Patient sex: M
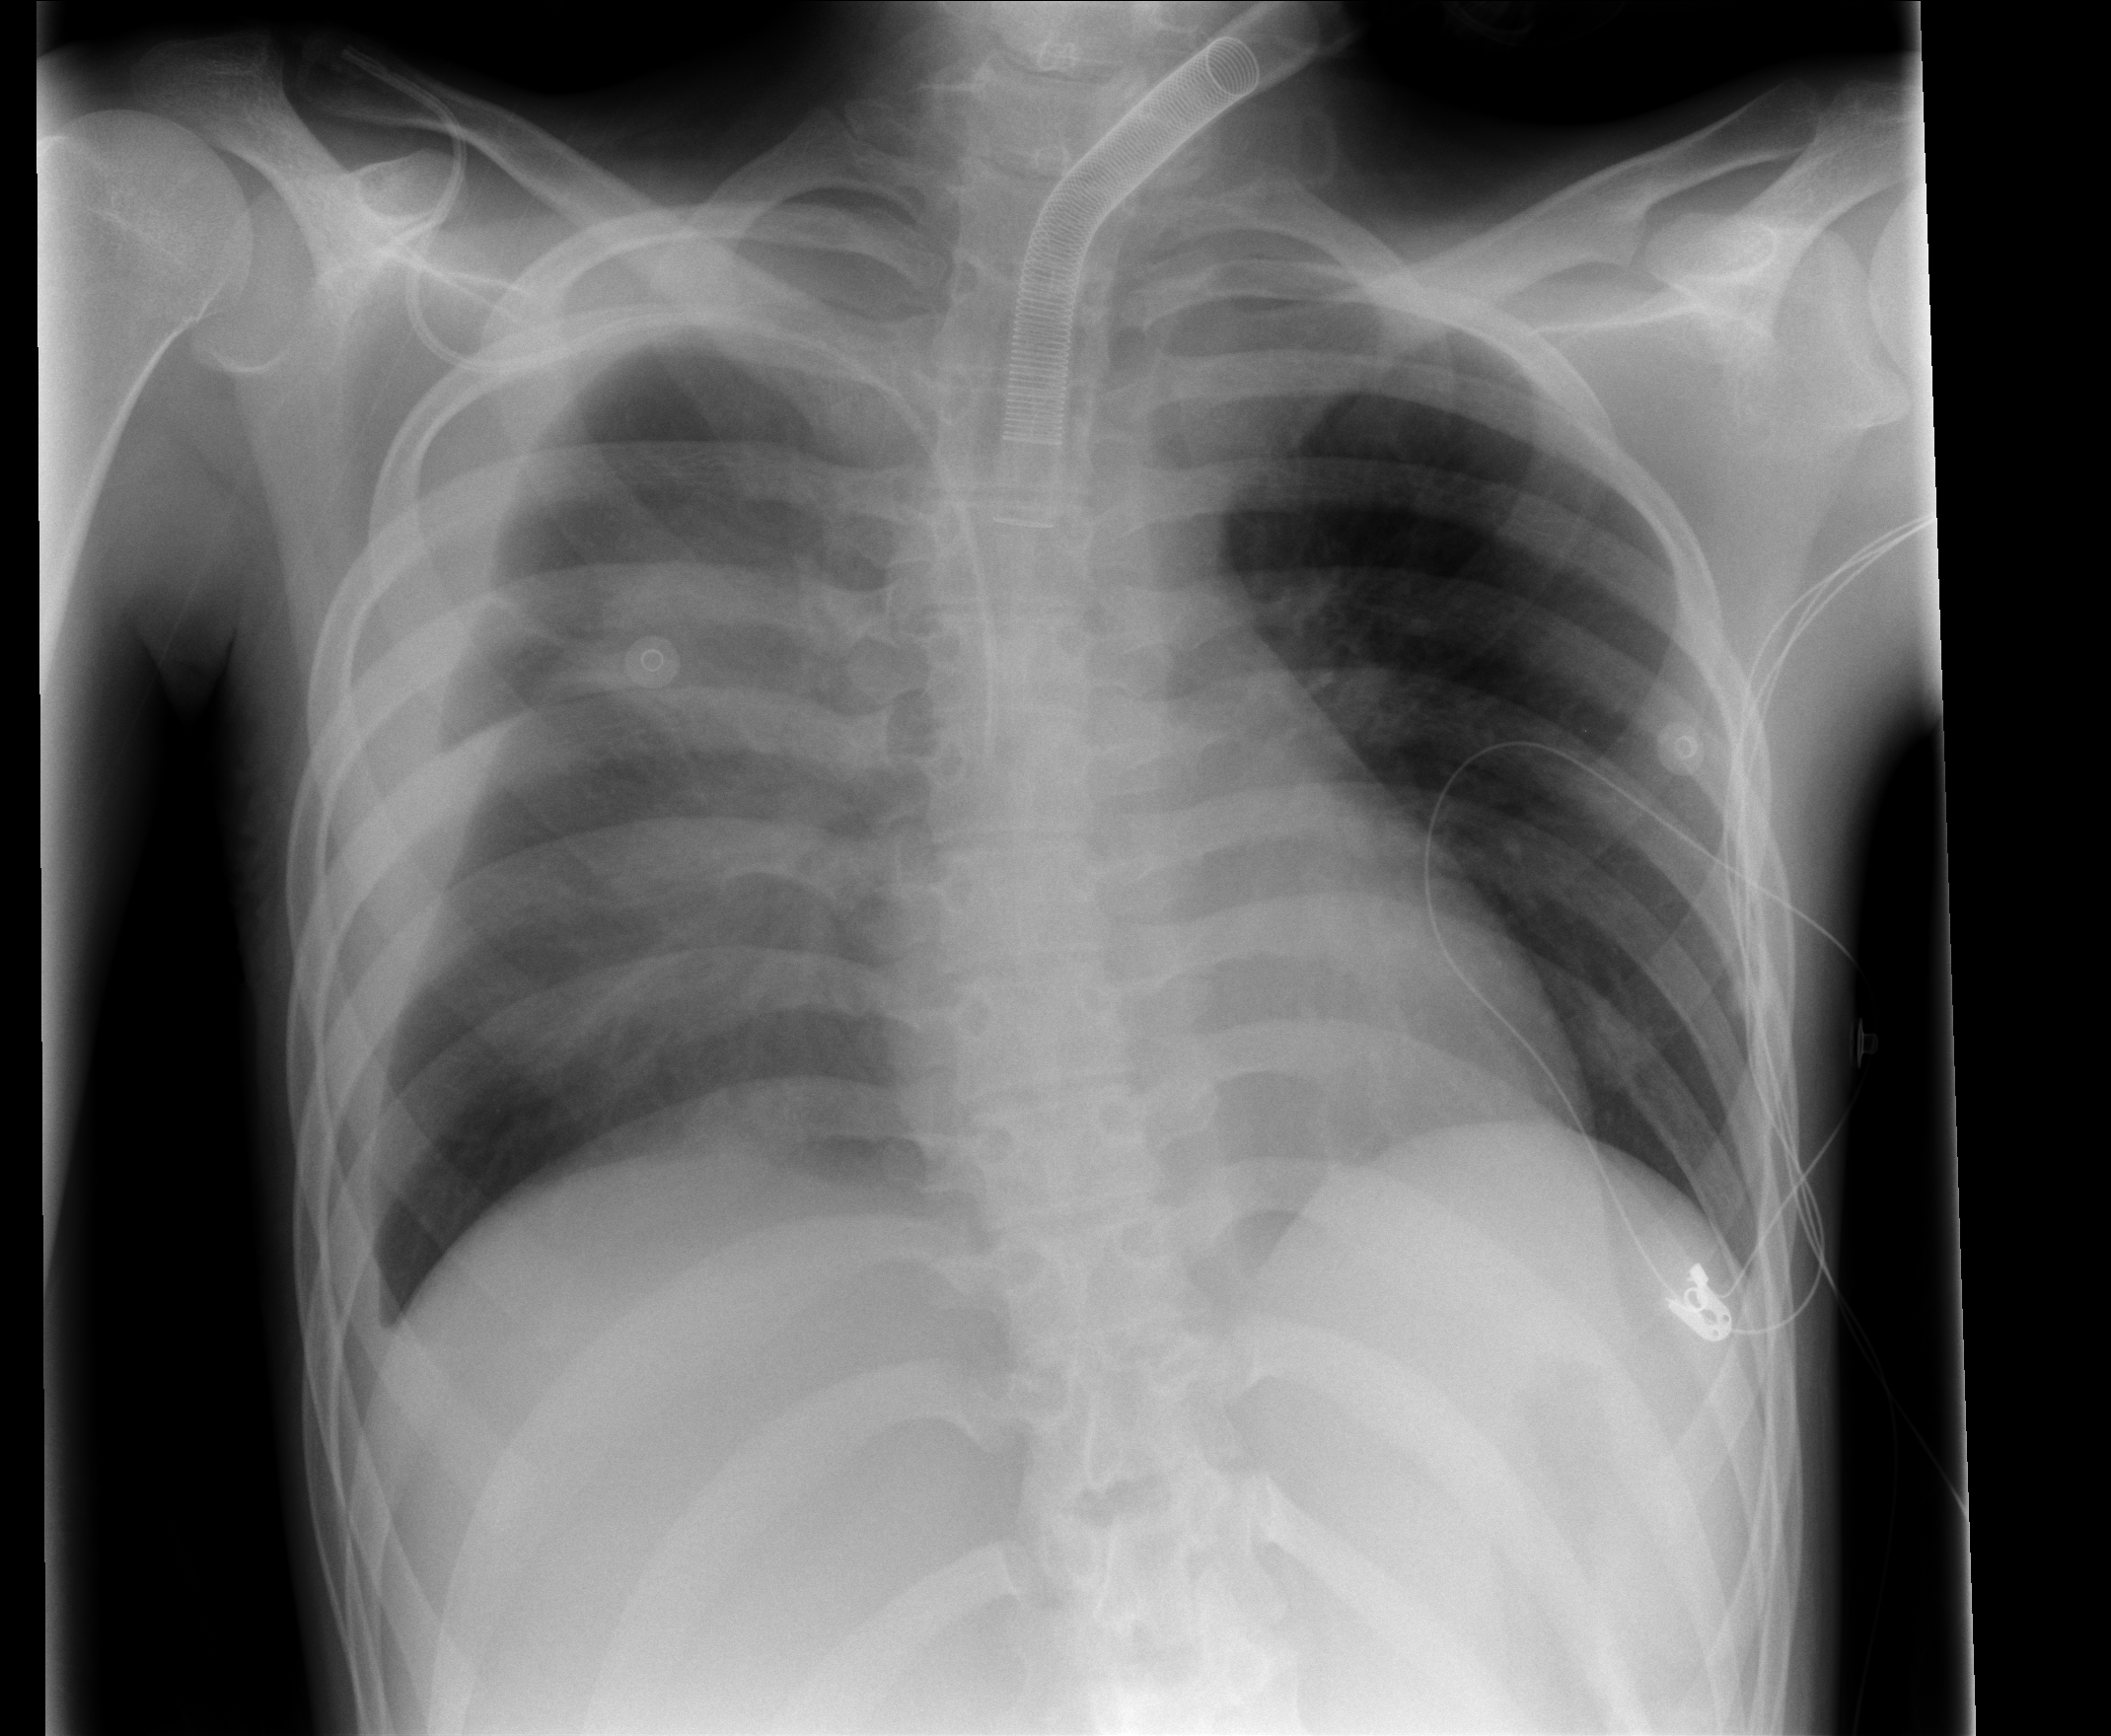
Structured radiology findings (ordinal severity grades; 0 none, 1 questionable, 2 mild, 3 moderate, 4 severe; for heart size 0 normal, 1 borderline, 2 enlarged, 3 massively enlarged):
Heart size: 0
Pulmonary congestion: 0
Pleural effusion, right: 4
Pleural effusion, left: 0
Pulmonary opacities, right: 3
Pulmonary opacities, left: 0
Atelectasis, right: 2
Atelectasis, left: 0